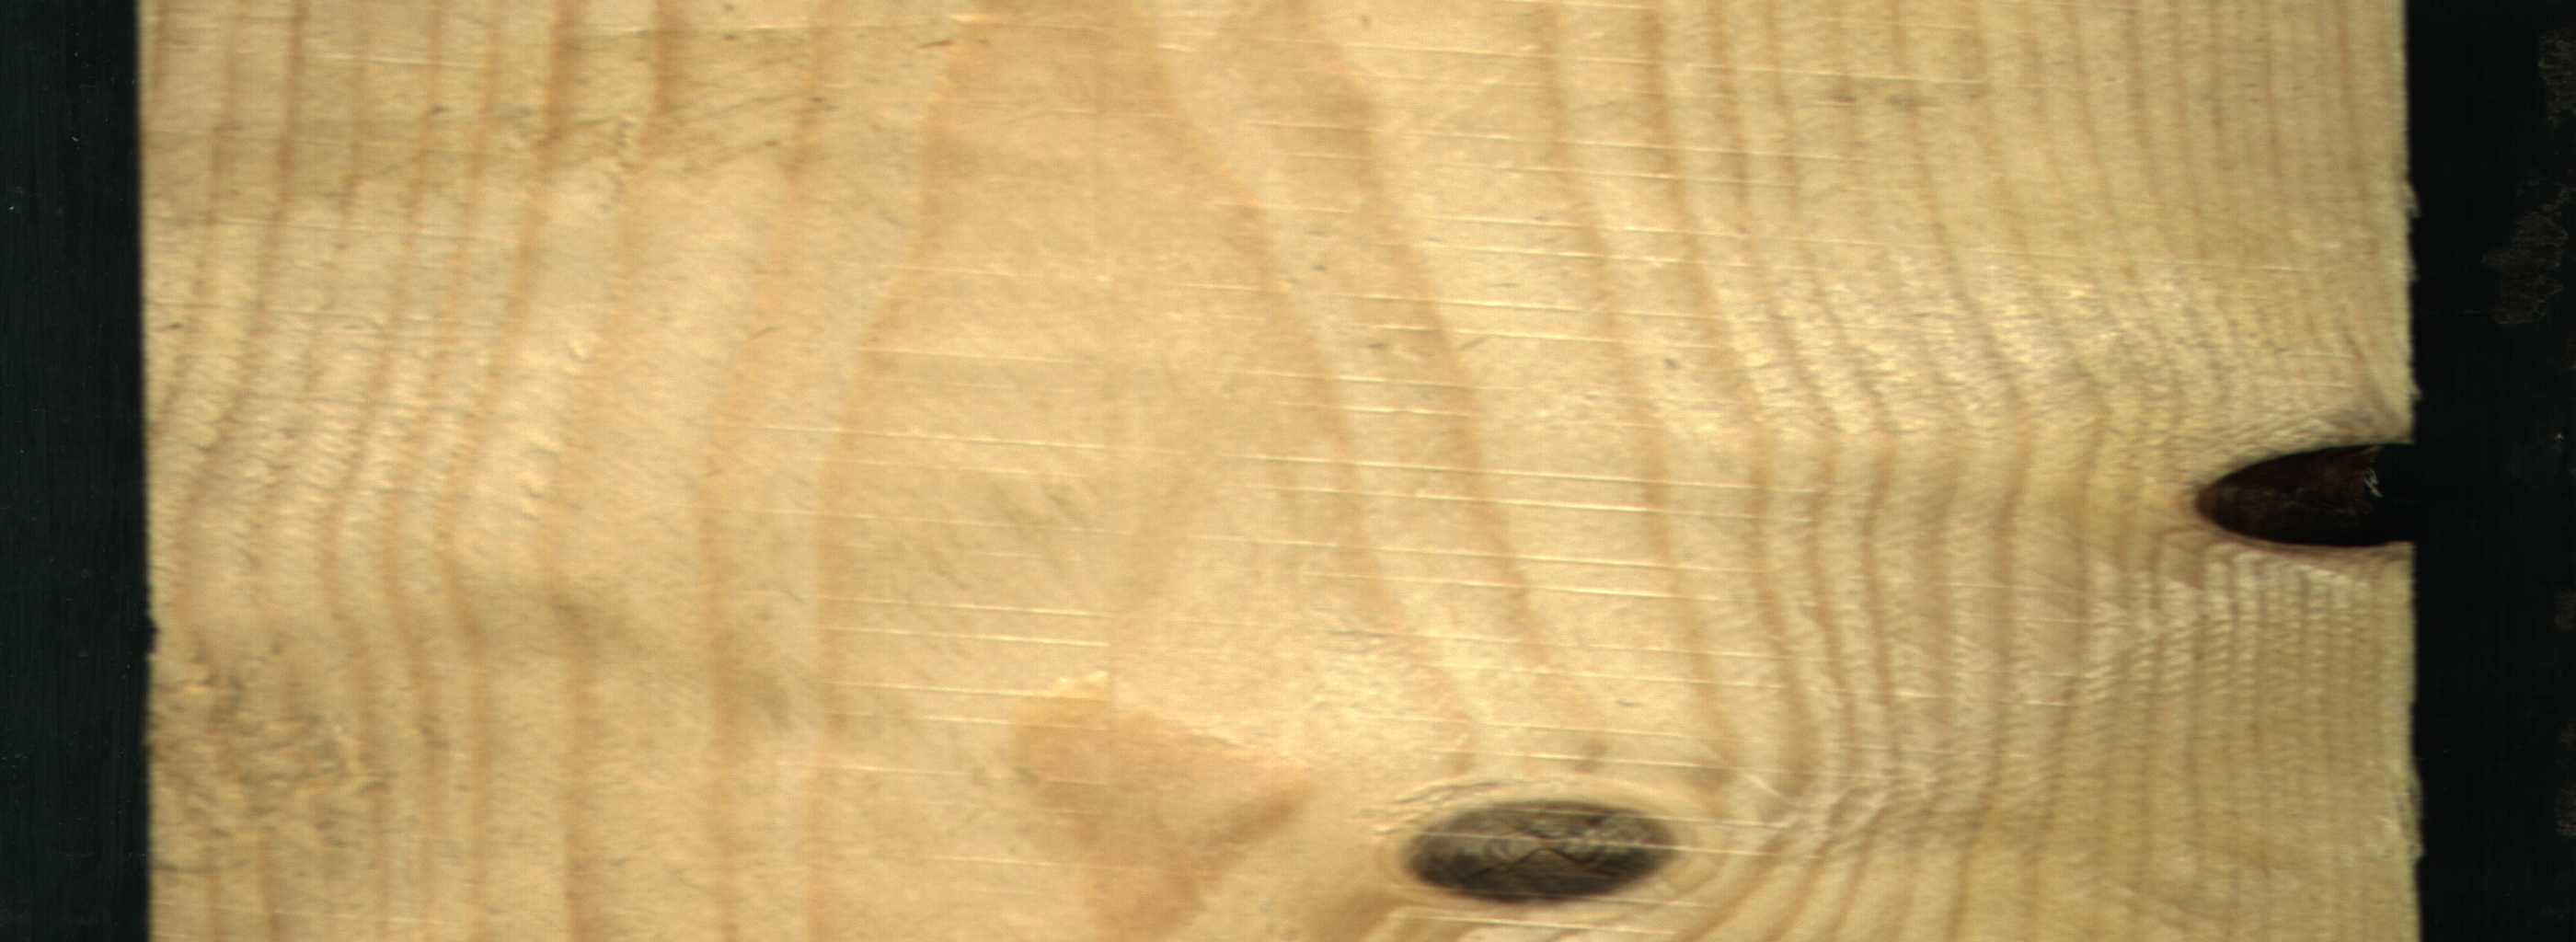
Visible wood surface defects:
Knot_missing
Dead_Knot